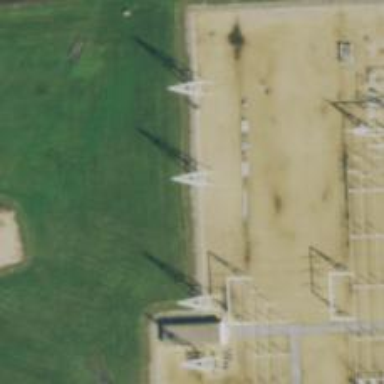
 serving as tower to safeguard against lightning strikes."